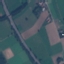
Label: Highway